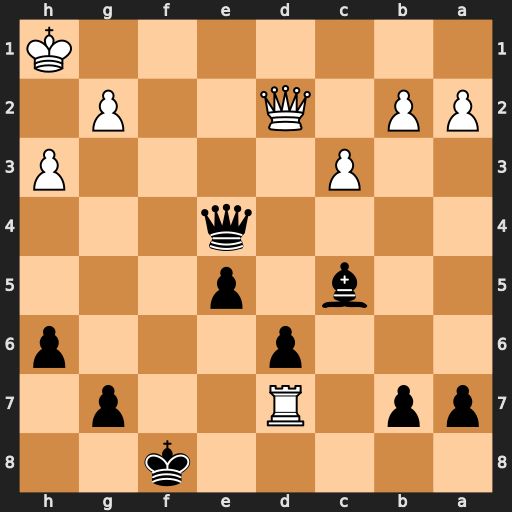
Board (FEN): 5k2/pp1R2p1/3p3p/2b1p3/4q3/2P4P/PP1Q2P1/7K
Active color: b
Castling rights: -
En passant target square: -
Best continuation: Qb1+ Kh2 Bg1+ Kg3 Qg6+ Kf3 Qf5+ Ke2 Qxd7